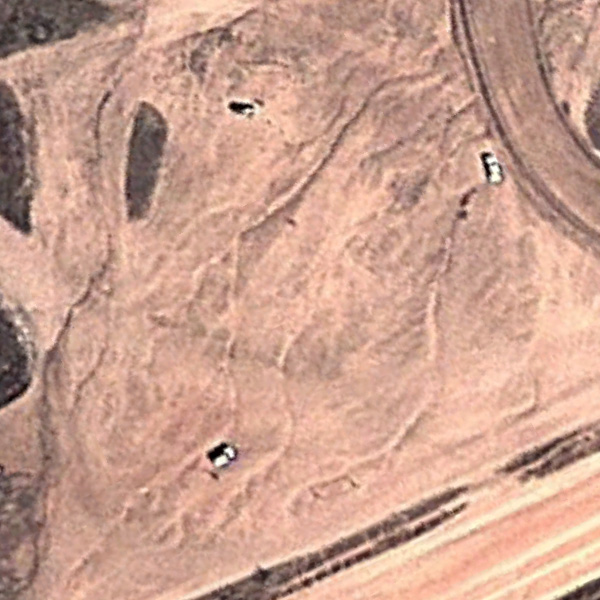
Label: BareLand